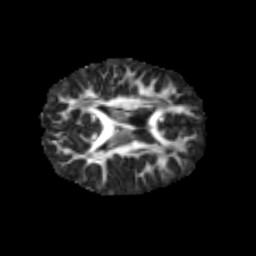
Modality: FA
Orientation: axial
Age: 7
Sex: male
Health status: healthy